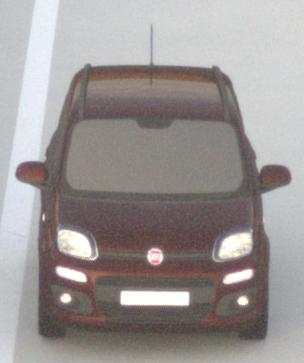
Make: Fiat
Model: Panda 1.2 8V
Detailed model: Panda (312)
Model produced from: 2013/02
Model produced until: 2013/12
Doors: 5
Color: red
Road condition: dry road
Daytime: sunrise or sunset
Contrast: low contrast